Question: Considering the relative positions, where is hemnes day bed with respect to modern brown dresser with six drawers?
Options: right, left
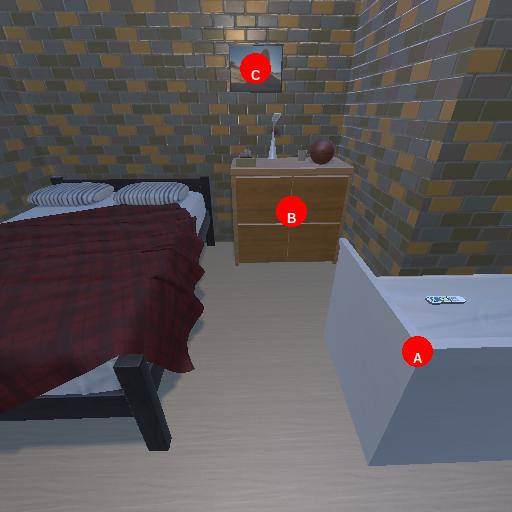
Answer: right